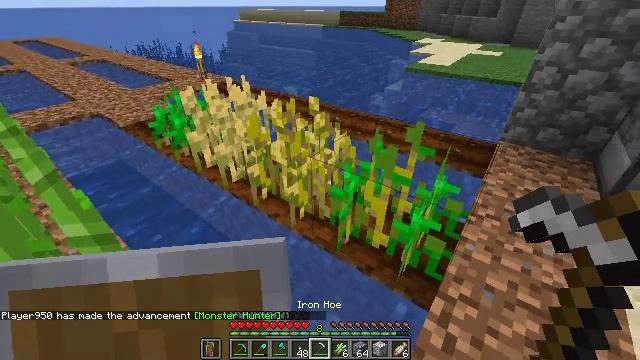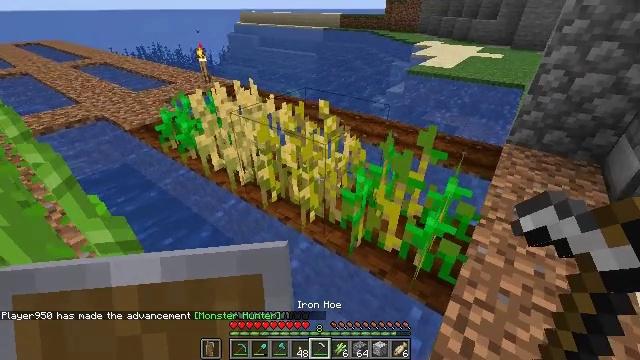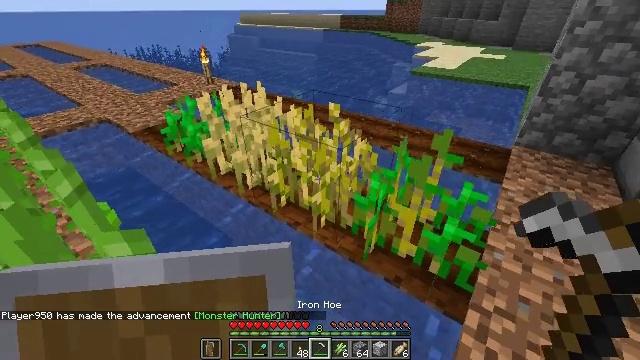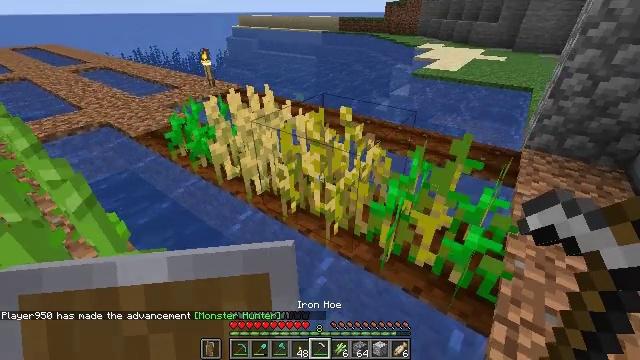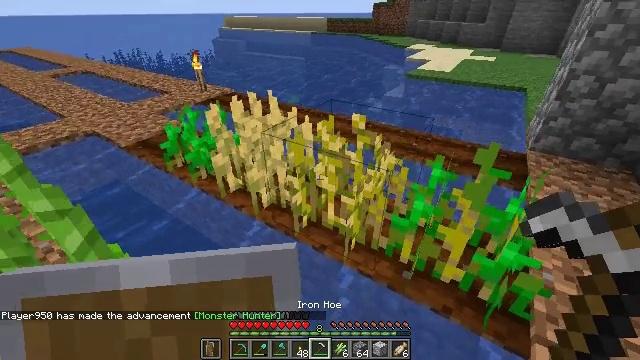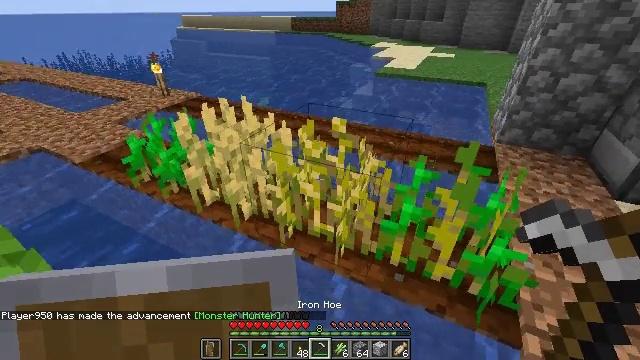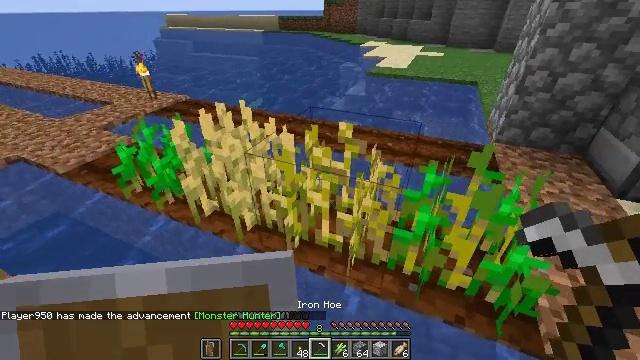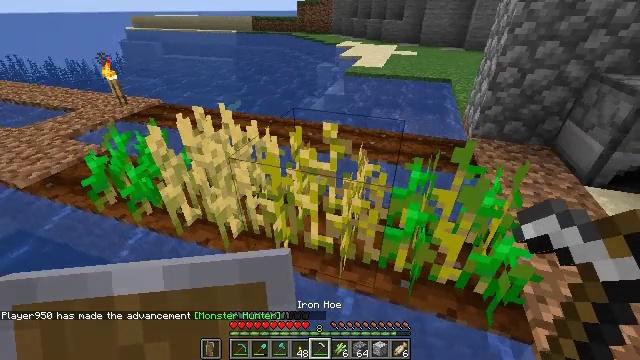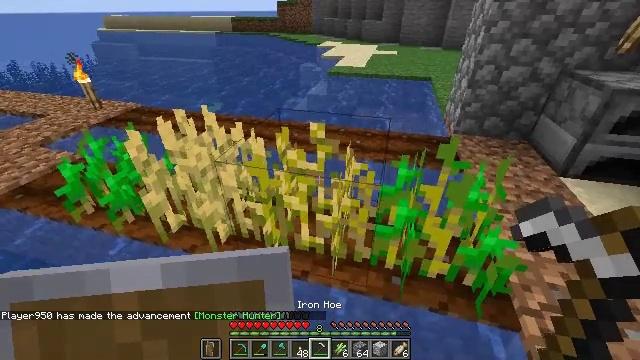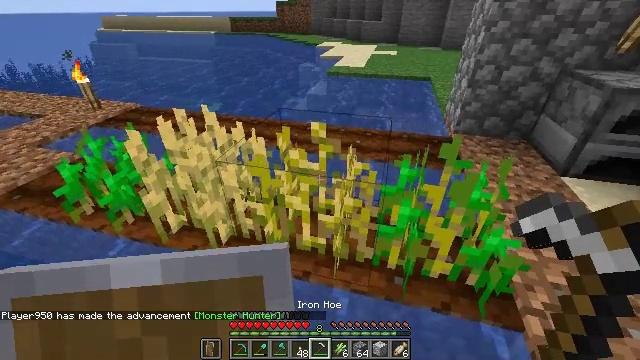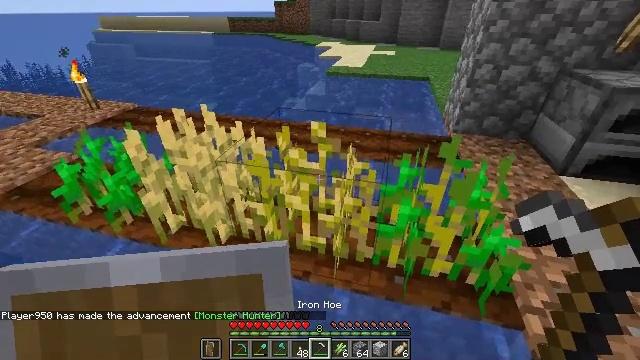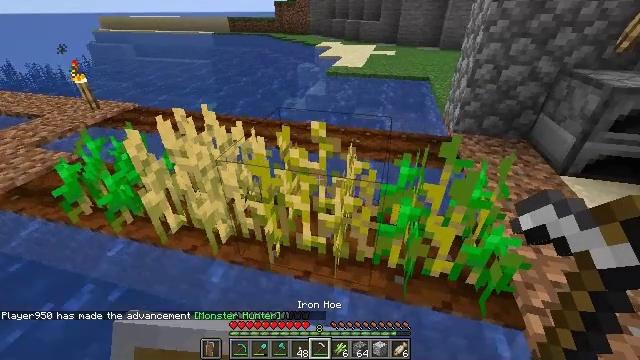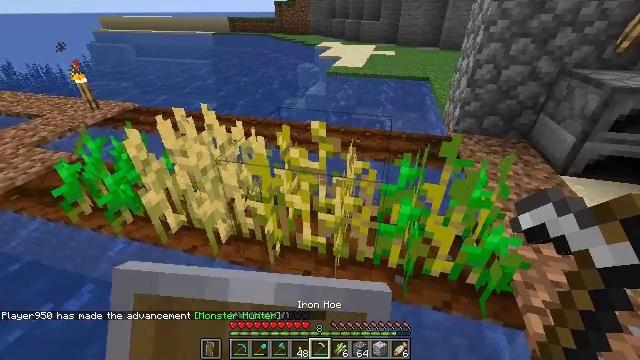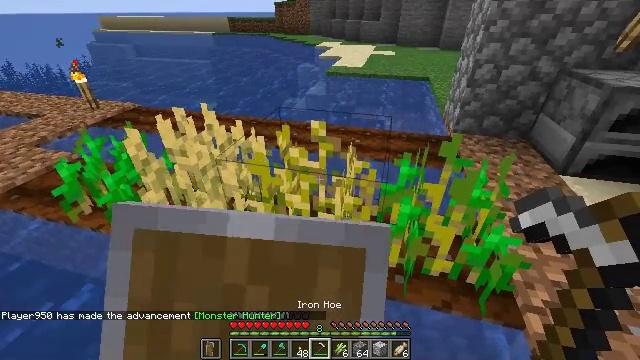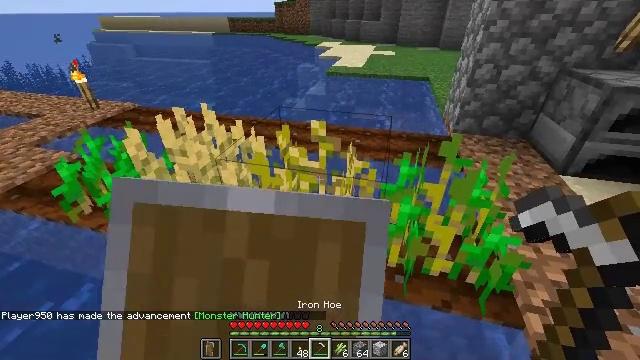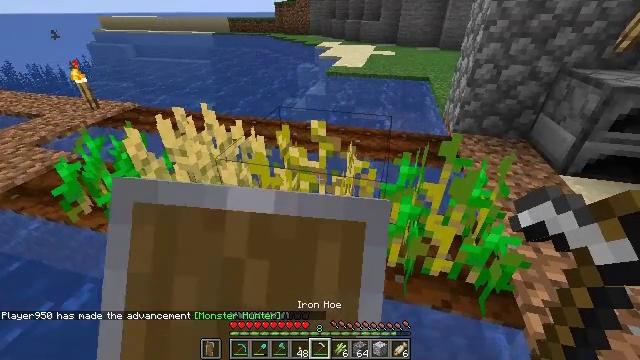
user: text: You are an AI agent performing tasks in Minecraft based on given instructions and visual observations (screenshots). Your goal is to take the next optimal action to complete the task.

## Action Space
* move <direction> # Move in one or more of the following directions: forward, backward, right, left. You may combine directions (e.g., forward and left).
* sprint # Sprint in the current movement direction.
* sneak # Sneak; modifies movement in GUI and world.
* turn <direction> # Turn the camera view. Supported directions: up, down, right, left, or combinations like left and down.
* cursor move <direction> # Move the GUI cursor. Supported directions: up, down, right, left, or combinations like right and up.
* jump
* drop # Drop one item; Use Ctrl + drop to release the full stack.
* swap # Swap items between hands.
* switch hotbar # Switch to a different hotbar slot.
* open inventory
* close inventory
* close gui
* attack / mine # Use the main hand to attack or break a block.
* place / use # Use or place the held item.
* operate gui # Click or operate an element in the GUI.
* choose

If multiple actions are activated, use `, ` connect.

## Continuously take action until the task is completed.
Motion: motion action
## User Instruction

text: Destroy the wheat to collect it.
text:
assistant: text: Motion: move left
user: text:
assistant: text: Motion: move forward and move left
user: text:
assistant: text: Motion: move forward and move left
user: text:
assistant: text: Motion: move forward and move left, turn right
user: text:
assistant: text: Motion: move forward and move left, turn right
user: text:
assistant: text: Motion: turn right
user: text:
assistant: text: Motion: turn right
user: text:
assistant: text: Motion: turn right
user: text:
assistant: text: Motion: no_op
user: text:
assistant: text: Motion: no_op
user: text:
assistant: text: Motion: use / place
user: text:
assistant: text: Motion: use / place
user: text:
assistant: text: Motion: use / place
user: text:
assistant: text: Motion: use / place
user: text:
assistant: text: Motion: use / place
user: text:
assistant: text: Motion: no_op
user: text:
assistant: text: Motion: no_op
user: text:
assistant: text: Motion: no_op
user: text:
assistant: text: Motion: no_op
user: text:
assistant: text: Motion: no_op
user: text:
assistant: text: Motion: no_op
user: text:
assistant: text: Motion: move left
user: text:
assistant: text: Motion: move left
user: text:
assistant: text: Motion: move left
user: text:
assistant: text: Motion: move left
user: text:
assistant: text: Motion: no_op
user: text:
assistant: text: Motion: turn right
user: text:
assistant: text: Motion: no_op
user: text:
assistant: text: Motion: turn right
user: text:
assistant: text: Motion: no_op